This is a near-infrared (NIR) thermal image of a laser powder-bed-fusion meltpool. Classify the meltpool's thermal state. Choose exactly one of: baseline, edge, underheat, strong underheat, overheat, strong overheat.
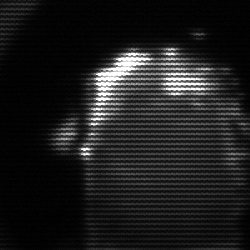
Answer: baseline